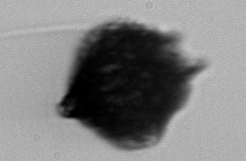
Label: Gonyaulax